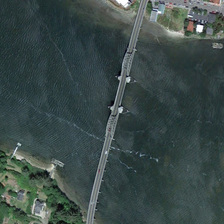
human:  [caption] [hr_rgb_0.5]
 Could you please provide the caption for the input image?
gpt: a bridge is over a river with some buildings and green trees in two sides .

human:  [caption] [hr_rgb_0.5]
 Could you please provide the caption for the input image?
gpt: a bridge is over a river with some buildings and green trees in two sides .

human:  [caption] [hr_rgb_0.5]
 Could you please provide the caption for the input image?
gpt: a bridge is over a river with some buildings and green trees in two sides .

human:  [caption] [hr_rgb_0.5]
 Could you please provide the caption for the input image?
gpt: a bridge is over a river with some buildings and green trees in two sides .

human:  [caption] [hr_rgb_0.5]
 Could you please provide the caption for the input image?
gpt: a bridge is over a river with some buildings and green trees in two sides .